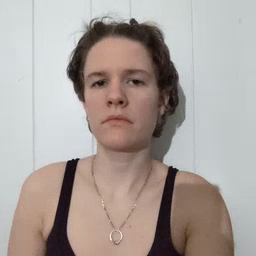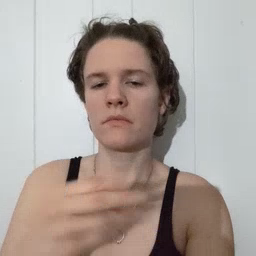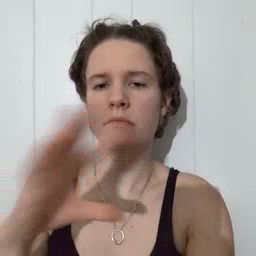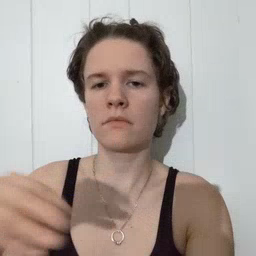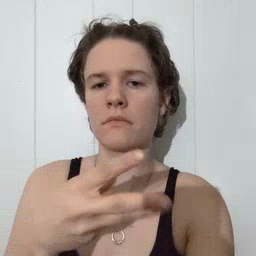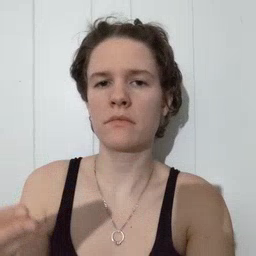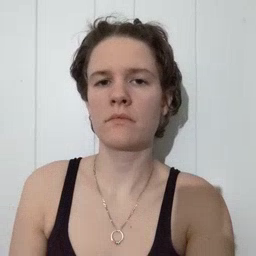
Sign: story